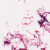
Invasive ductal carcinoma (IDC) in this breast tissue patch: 0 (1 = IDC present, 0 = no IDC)